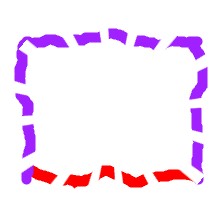
Shape: rectangle